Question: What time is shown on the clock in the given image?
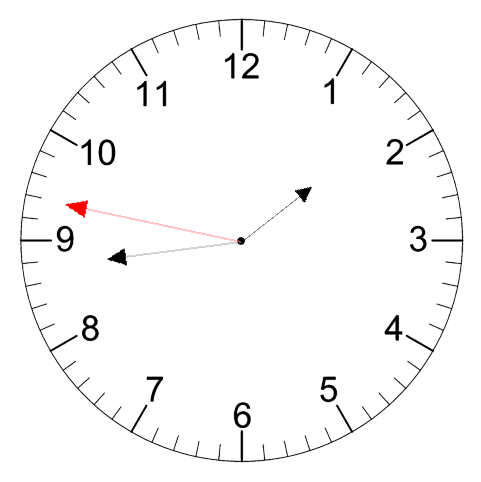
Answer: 01:43:47